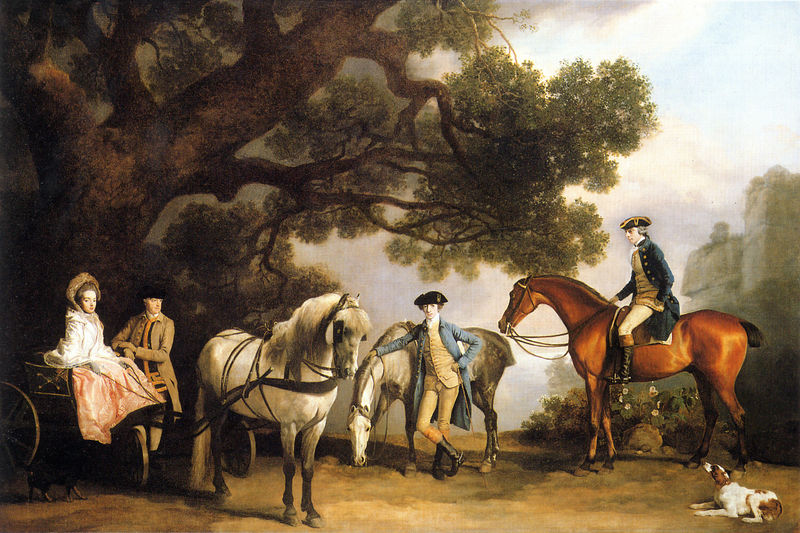
Titel: The Milbanke and Melbourne Families
Künstler: Jan Bruegel d.Ä.
Standort: London
Institution: National Gallery
Schlagwörter: baum, berg, blau, blätter, felsen, gemälde, gruppe, himmel, laub, mann, schatten, weiß, wolken, bäume, gelb, grün, landschaft, menschen, mädchen, ocker, sand, see, sitzen, äste, blumen, braun, frau, grau, hell, hut, hüte, kleid, licht, männer, reden, schwarz, strasse, blüten, dackel, dame, hund, hunde, rot, tier, tiere, tuch, weg, wolke, gesellschaft, haube, herren, malerei, rock, anzug, mütze, barock, mensch, stehen, stein, steine, herr, porträt, öl, ast, baumstamm, erde, häuser, natur, stamm, zweige, sonne, boden, mantel, sessel, sitzend, stehend, adel, drei, familie, paar, personen, pflanzen, england, gainsborough, rokoko, rosa, wald, genre, karren, pferd, pferde, reiter, räder, ausritt, beine, bewölkt, hufe, mähne, reiten, sattel, schweif, zaumzeug, zügel, ruhe, liegen, haltung, leine, berge, fels, gebirge, mauer, dunst, nebel, grasen, ausflug, pause, rast, einspänner, kutsche, figuren, rad, wagen, romantik, lehnen, querformat, soldaten, frack, monumental, weste, ruine, alter, burg, wandern, lichtung, abgrund, wolkig, uniform, bürgertum, wartend, dreispitz, stiefel, treffen, gruppenbild, jagd, schimmel, fuchs, verschwommen, ross, pfer, reise, rotbraun, eiche, jagt, wochenende, balu, reisende, waldweg, ausruhen, bau, augenklappen, hund rechts im bild, hune, jagdausflug, junges fräulein, kutschfahrt, ladschaft, lady, nebliger hintergrund, reiterkleidung, rotfuchs, scheuklappe, scheuklappen, um 1750, wanderung, zusammentreffen, baäume, bauwerk, stiefe, alter baum, siefel, reite, kusche, 1750, unterwes, weiße blumen, kutsche#, kutcher, ölgemelde, achzenthes jahrundert